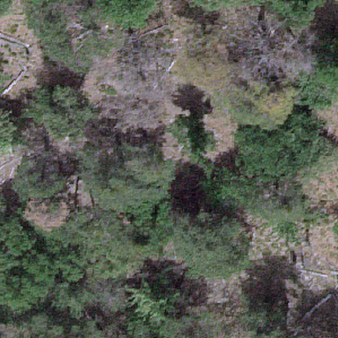
Label: other